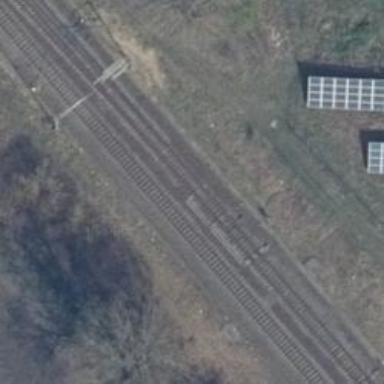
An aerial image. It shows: Railway with electrified contact lines.